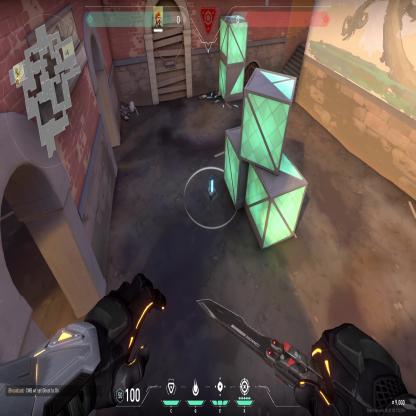
Label: planted spike